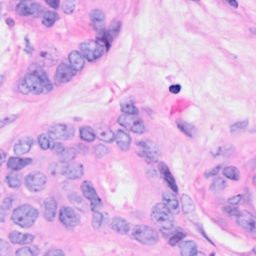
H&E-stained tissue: Breast